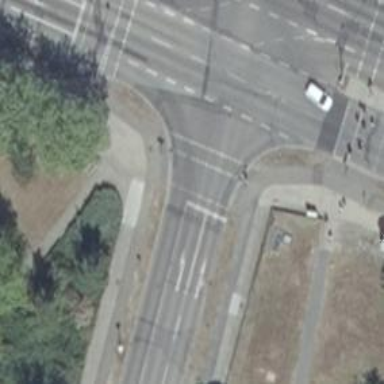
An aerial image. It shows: Road with traffic signals.